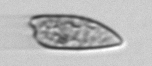
Label: Prorocentrum_dentatum